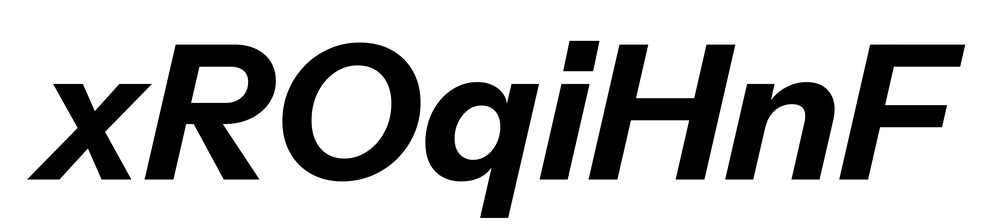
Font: InstrumentSans-Italic_Bold_Italic